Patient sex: F
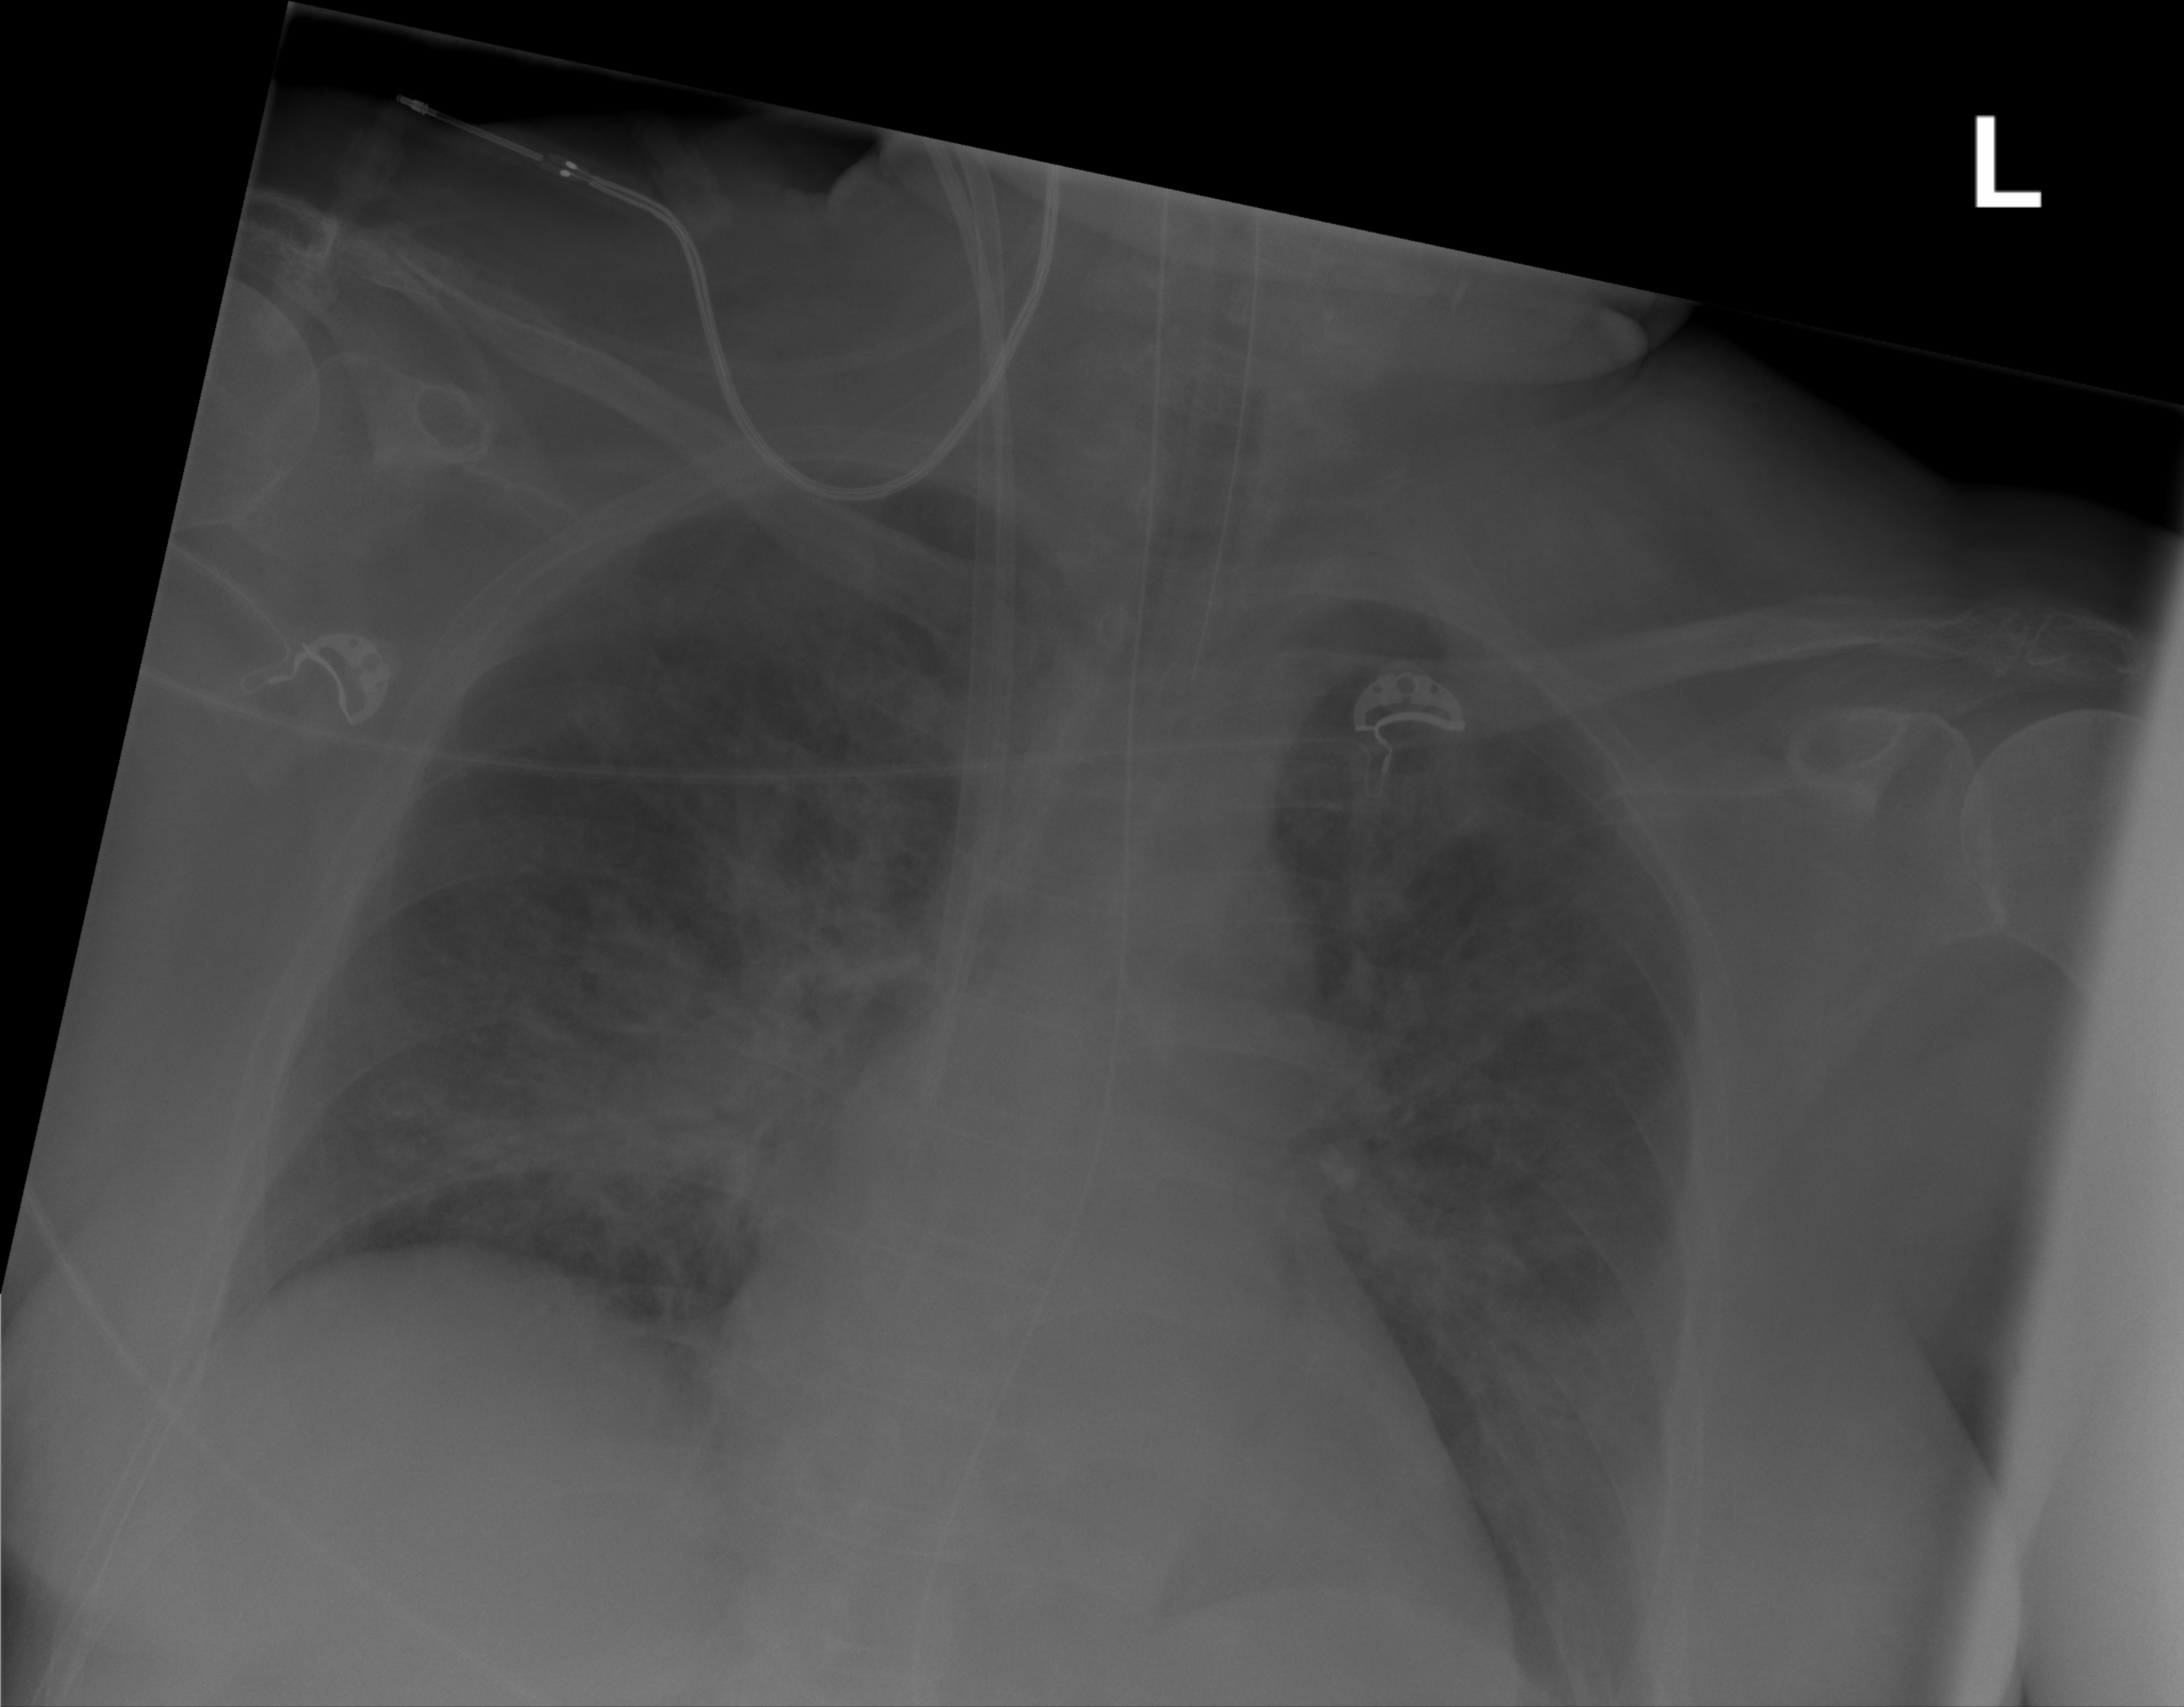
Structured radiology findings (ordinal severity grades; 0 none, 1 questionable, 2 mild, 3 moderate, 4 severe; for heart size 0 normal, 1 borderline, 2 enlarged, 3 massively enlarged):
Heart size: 0
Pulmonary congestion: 0
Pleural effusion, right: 0
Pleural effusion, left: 0
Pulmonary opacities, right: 2
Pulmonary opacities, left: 1
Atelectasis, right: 0
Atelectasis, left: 0